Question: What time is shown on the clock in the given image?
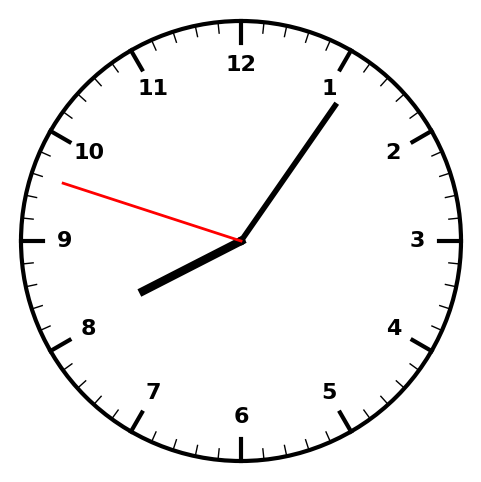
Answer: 08:05:48